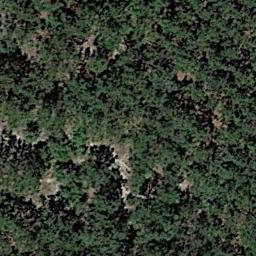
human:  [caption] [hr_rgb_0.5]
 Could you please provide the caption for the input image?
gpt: Many green trees are in a forest .

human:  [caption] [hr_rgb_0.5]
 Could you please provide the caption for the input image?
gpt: The forest is on the bare land .

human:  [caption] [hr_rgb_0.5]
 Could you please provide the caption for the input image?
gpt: The forest has a lot of well-arranged green trees .

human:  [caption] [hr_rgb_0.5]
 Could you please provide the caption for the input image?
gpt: There is a winding path in this forest .

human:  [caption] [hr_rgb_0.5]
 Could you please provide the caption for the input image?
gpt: There are some brown bare land in a green forest .